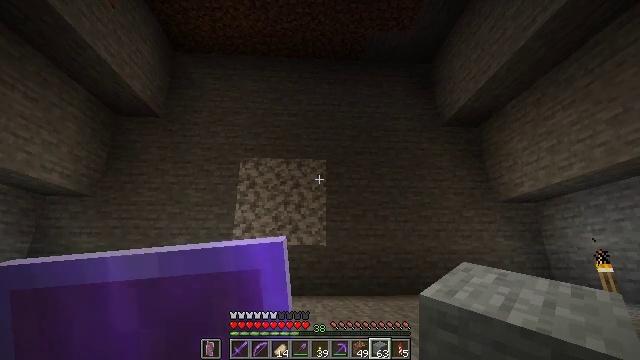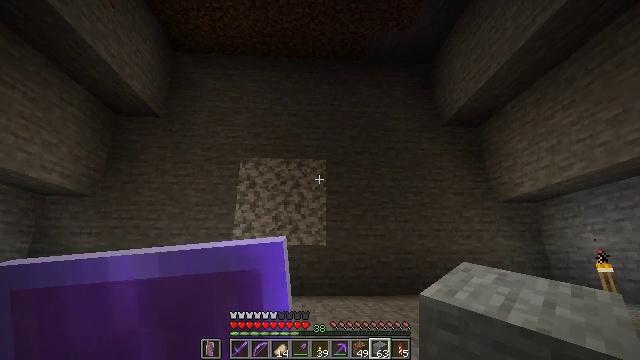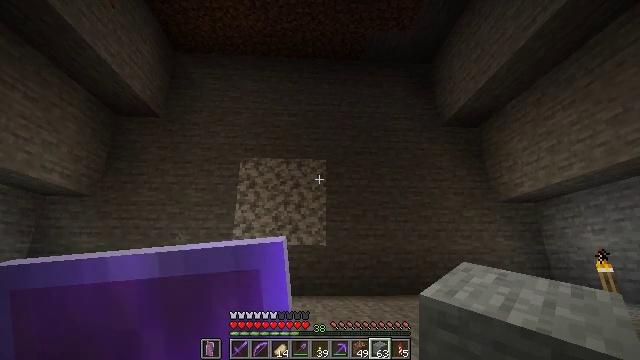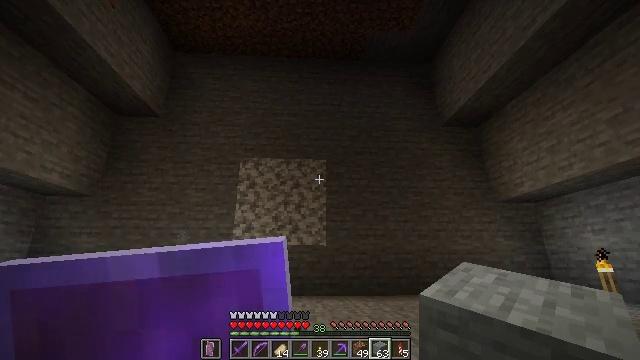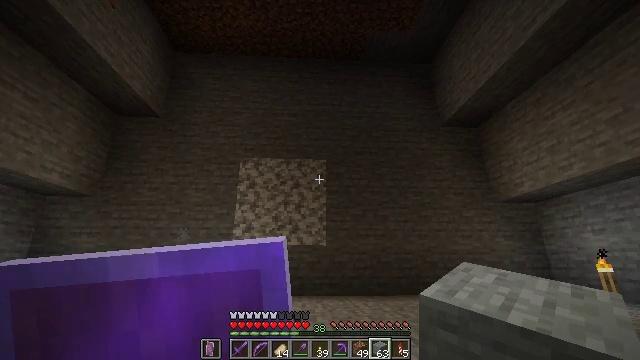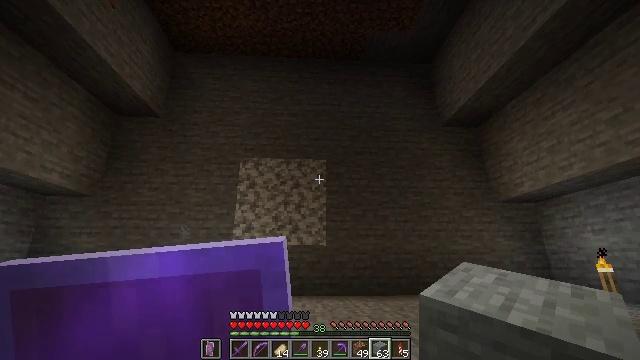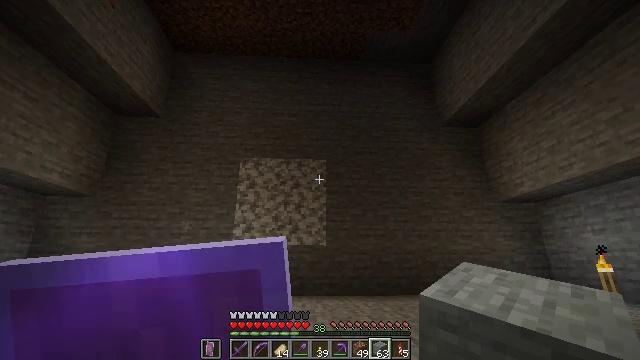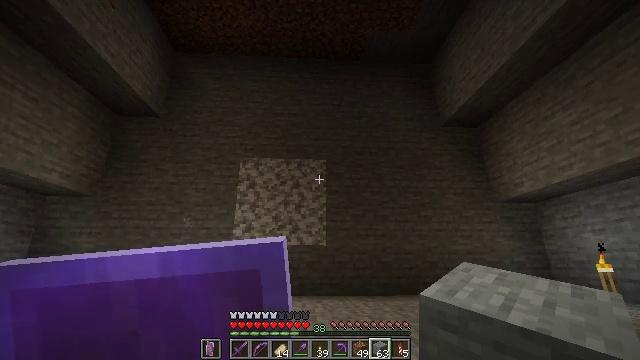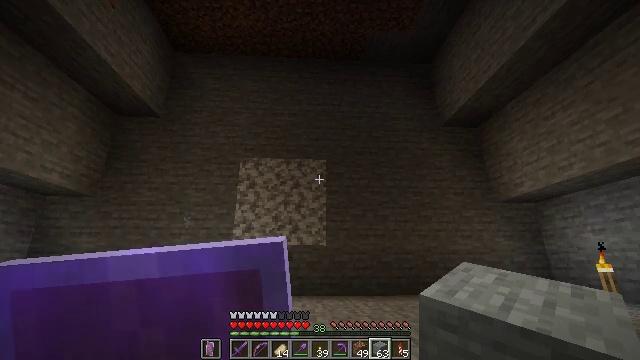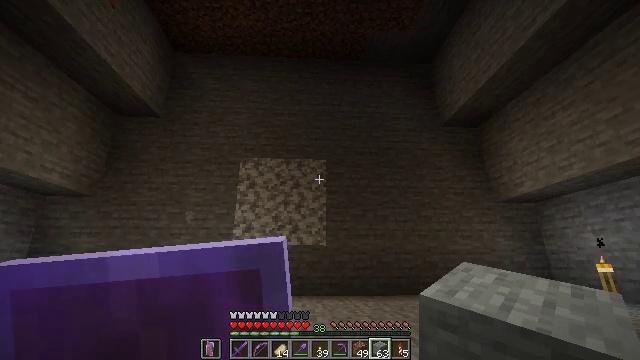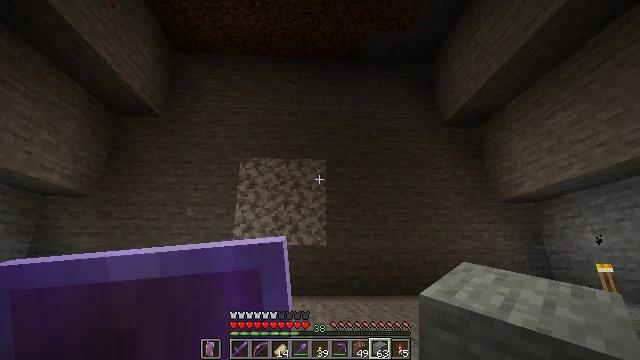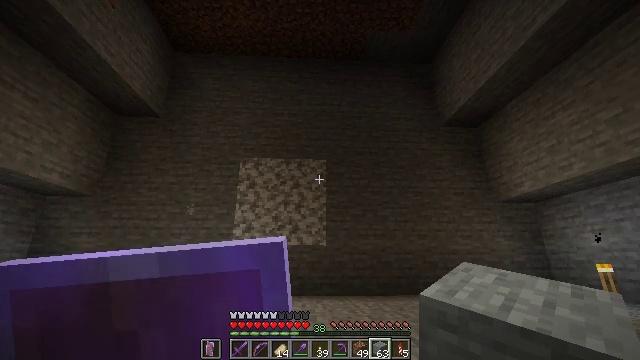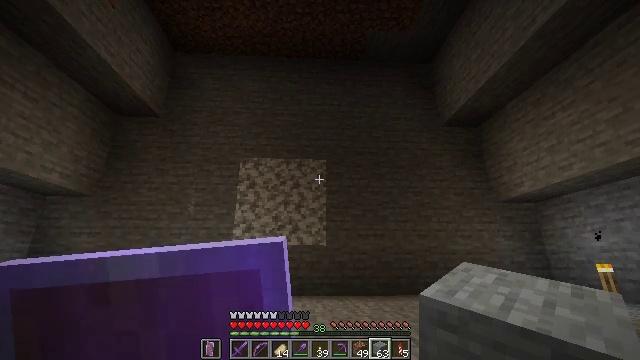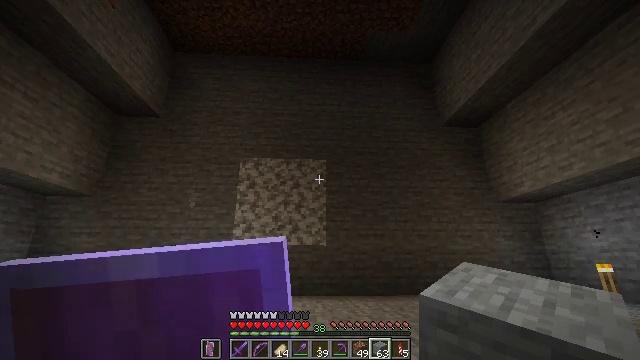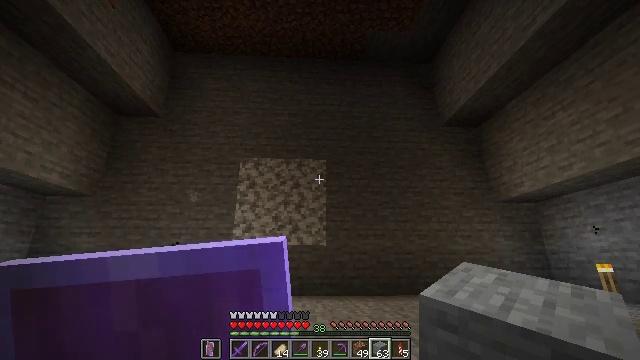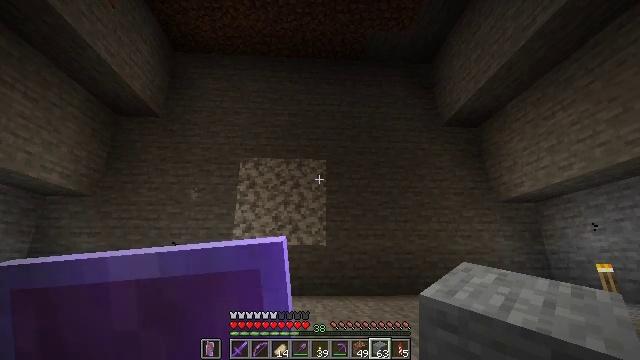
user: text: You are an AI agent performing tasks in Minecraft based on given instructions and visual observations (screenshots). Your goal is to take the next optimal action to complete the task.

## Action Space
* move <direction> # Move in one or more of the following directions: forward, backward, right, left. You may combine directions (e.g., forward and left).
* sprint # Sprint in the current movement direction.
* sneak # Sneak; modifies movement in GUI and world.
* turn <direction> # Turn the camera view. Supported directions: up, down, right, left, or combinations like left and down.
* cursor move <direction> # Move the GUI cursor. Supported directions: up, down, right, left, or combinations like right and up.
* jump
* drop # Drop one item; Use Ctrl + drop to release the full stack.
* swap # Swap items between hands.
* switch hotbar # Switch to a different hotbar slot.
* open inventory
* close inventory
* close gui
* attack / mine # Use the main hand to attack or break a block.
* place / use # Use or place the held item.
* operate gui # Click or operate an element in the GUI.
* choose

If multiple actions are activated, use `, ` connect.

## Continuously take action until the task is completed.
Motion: motion action
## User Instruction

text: Collect stone from the mine.
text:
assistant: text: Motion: no_op
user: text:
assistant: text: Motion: no_op
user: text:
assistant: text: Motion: no_op
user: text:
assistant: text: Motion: no_op
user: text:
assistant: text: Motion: no_op
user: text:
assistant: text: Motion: no_op
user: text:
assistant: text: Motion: no_op
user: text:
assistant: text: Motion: no_op
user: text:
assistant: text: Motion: no_op
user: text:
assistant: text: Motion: no_op
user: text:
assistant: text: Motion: no_op
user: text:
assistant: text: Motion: no_op
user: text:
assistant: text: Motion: no_op
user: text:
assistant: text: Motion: no_op
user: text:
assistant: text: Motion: no_op
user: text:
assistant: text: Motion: no_op
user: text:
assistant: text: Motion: no_op
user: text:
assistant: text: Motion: no_op
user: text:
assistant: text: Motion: no_op
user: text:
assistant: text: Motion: no_op
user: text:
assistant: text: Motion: no_op
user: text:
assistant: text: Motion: no_op
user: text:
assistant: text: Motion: no_op
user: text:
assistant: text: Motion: no_op
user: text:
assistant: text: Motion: no_op
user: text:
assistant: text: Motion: no_op
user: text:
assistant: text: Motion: no_op
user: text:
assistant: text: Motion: no_op
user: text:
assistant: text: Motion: no_op
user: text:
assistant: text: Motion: no_op